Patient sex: M
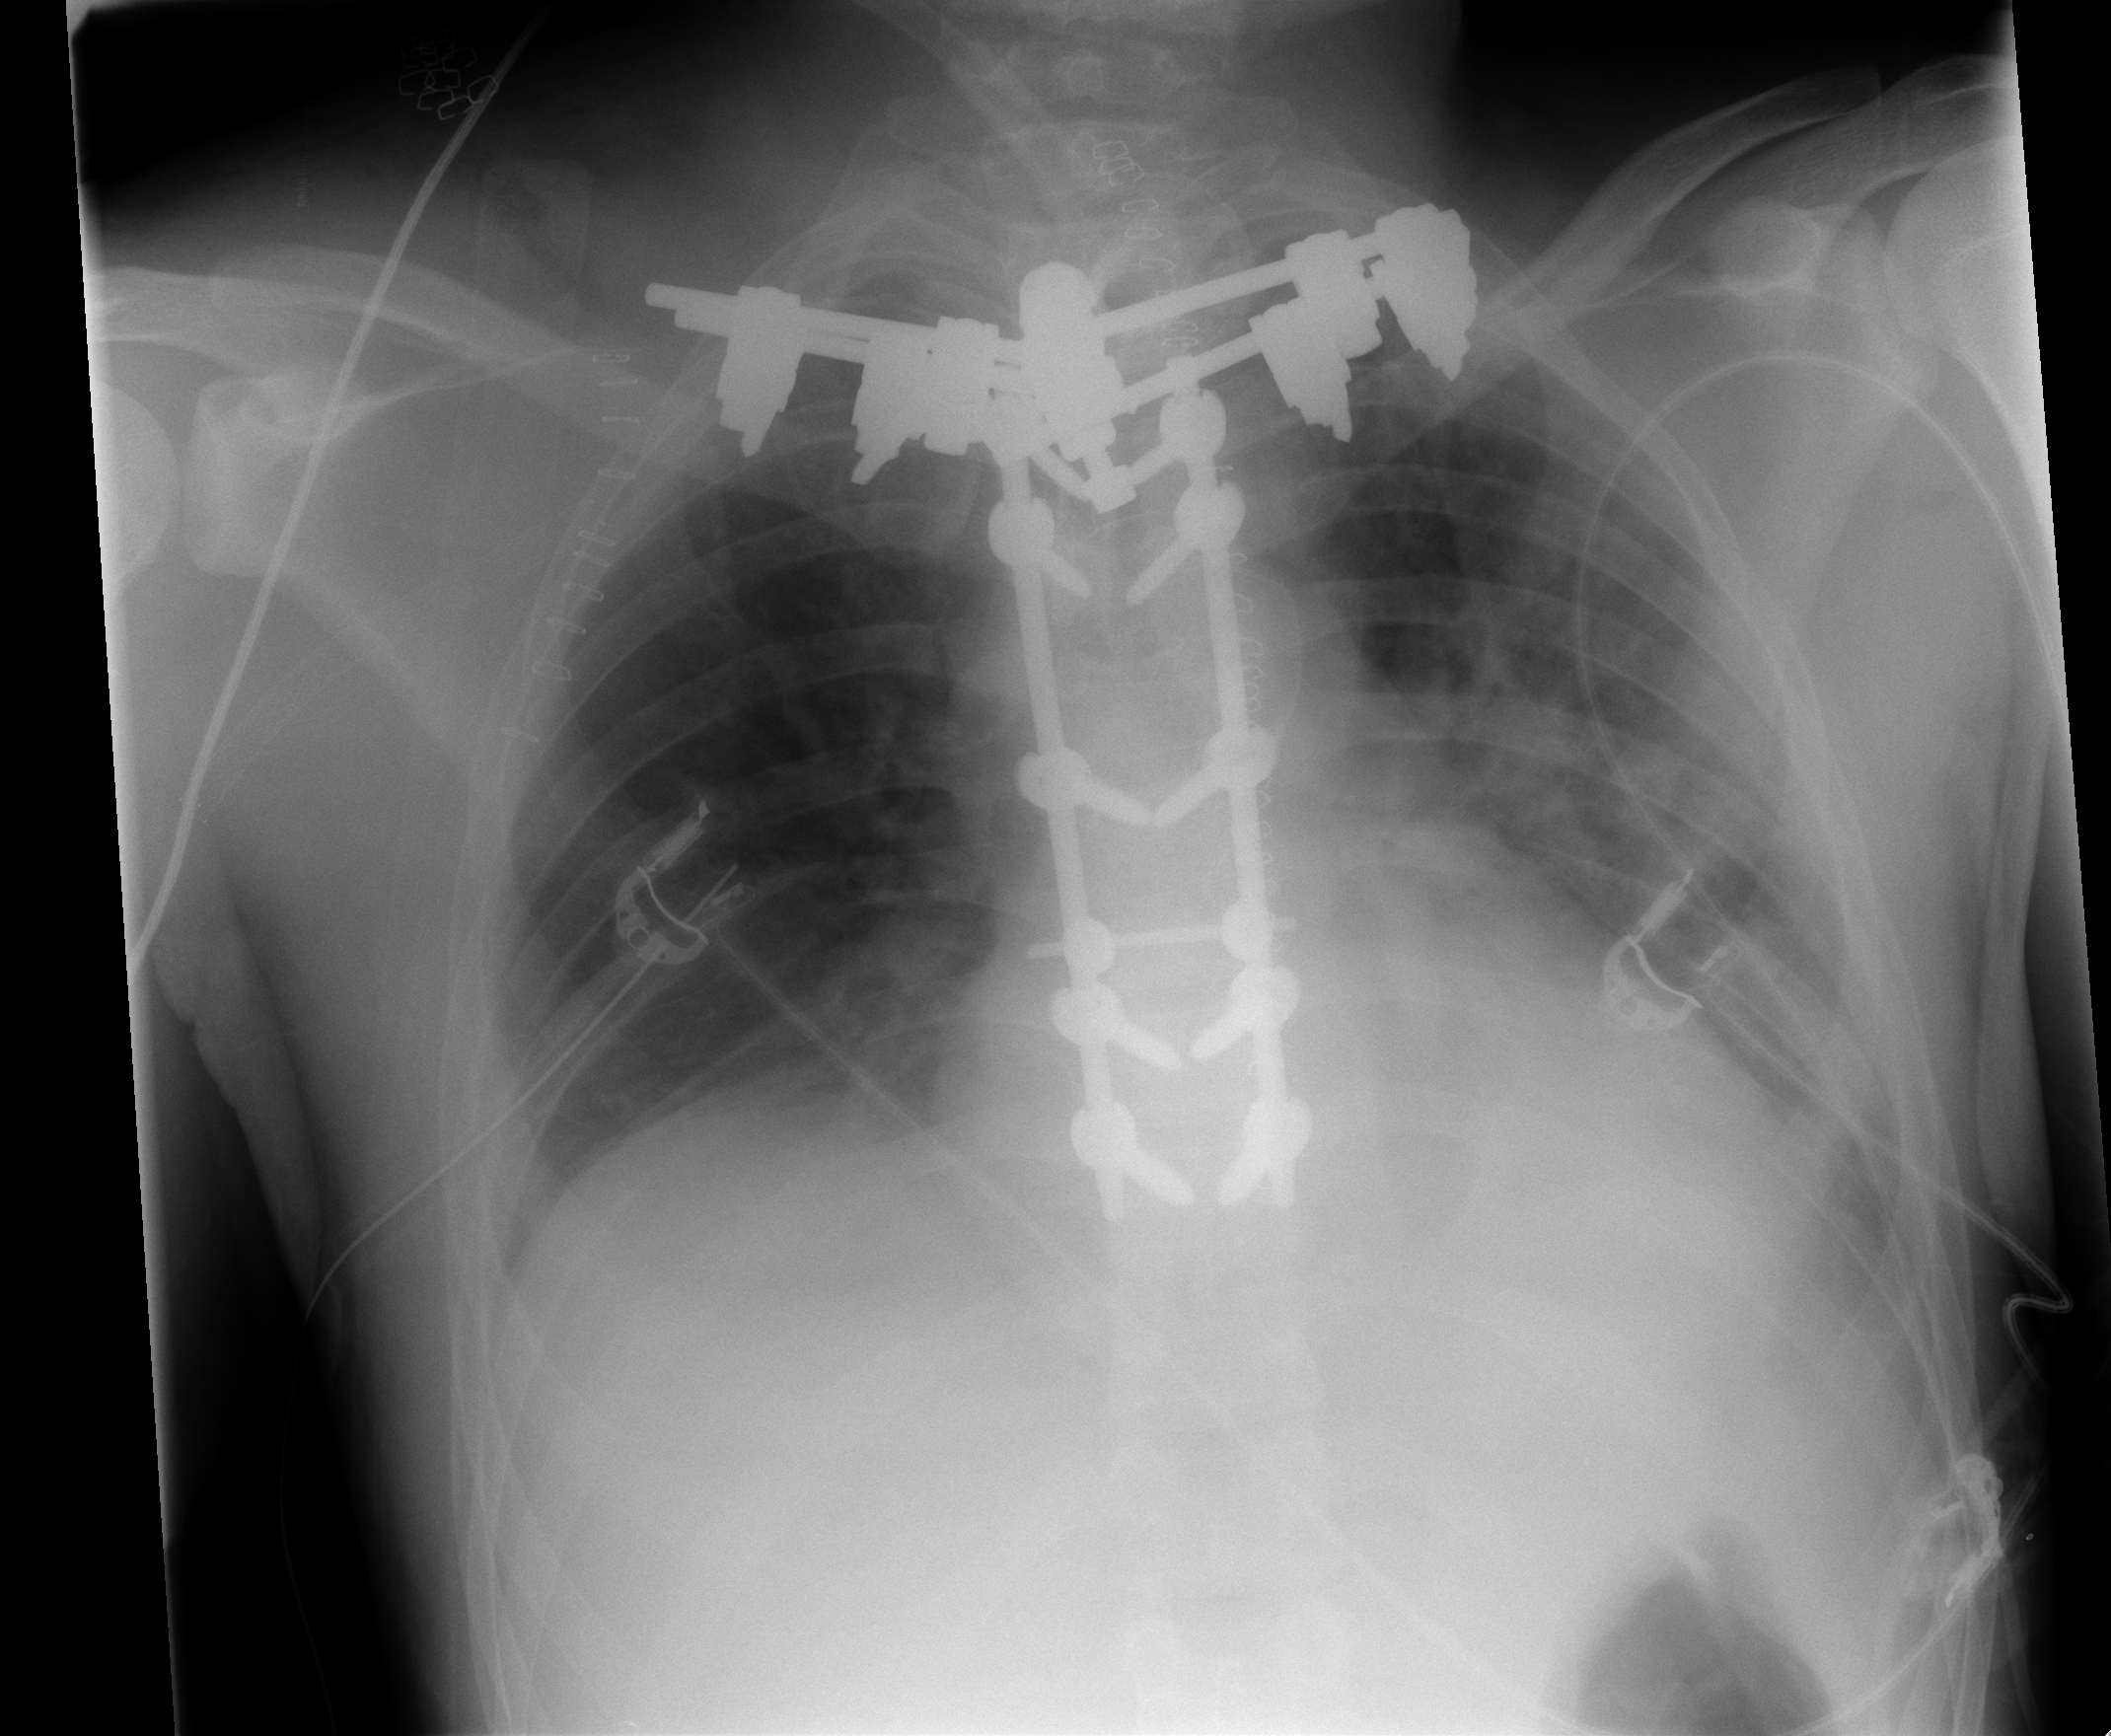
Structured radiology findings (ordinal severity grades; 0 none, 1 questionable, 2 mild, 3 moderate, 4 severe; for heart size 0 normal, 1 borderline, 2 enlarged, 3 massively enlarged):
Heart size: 2
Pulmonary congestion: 0
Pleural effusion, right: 0
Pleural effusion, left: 1
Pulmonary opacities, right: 0
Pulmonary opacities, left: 2
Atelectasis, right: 0
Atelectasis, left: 2